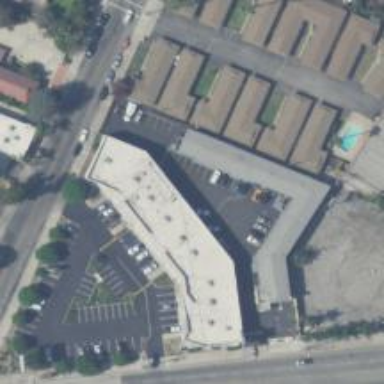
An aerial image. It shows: Hotel building that serves as both hotel and motel.